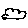
Label: cloud